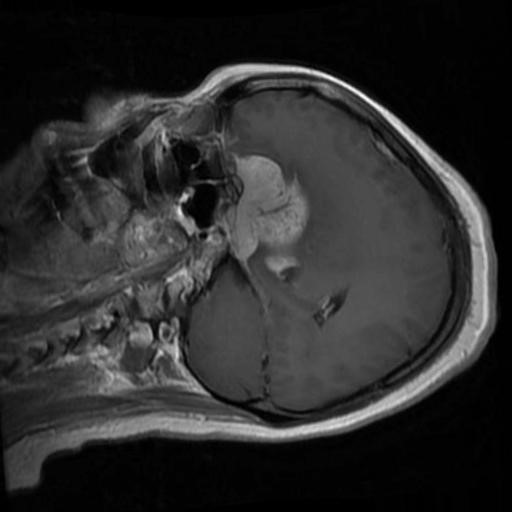
Label: brain_menin